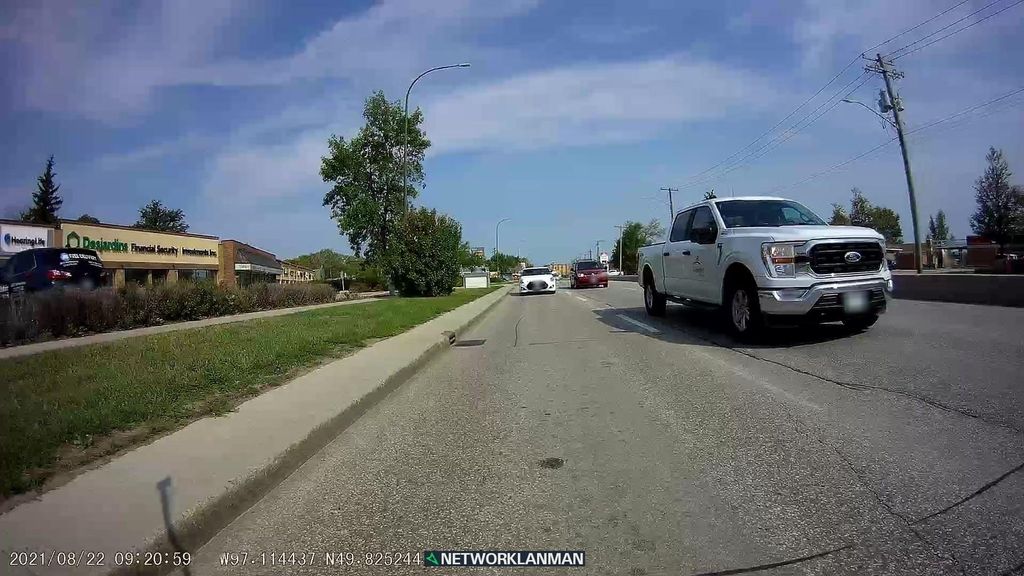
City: winnipeg